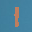
Label: 1